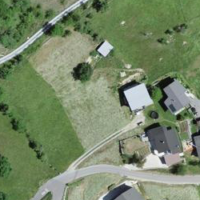
EUNIS habitat code: 52
Species observed at this site:
Erodium cicutarium